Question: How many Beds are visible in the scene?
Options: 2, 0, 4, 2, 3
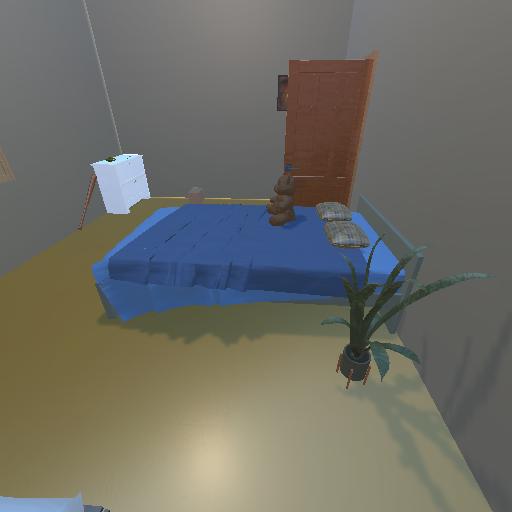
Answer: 2